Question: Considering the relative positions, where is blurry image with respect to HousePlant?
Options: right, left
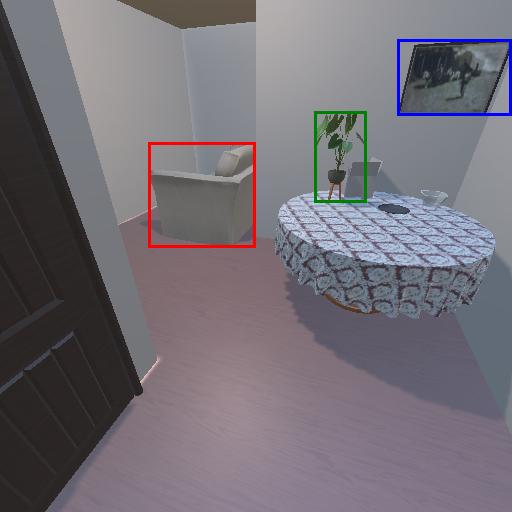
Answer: right